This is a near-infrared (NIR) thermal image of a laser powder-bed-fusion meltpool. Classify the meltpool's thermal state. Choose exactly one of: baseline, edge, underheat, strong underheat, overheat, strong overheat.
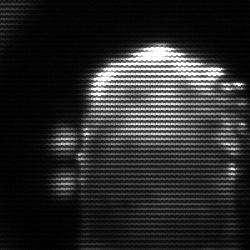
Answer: baseline